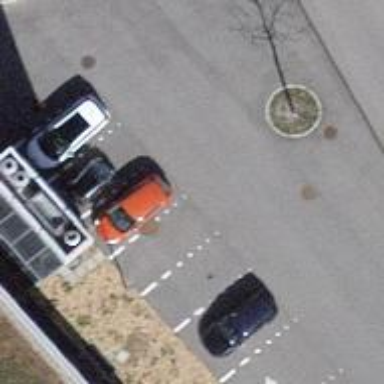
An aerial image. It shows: Charging station.